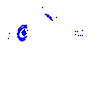
Particle: kaon